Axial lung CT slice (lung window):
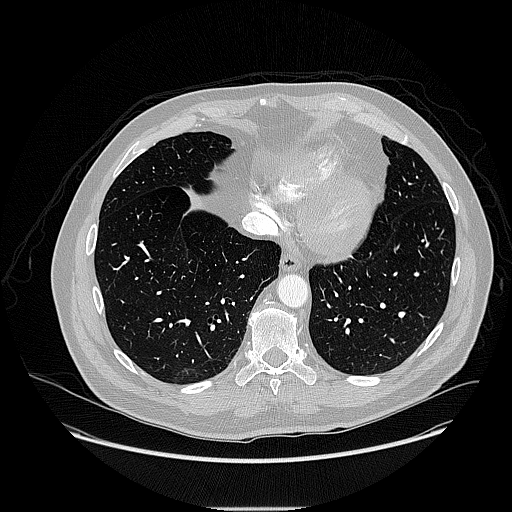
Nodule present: no